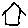
Label: house